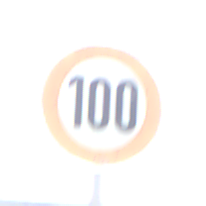
Verkehrszeichen: Geschwindigkeit100
Umgebung: Outdoor, Suburban
Tageszeit: Midday
Wetter: PartlyCloudy
Licht: Natural
Jahreszeit: NotSpecified
Kontrast: HighContrast